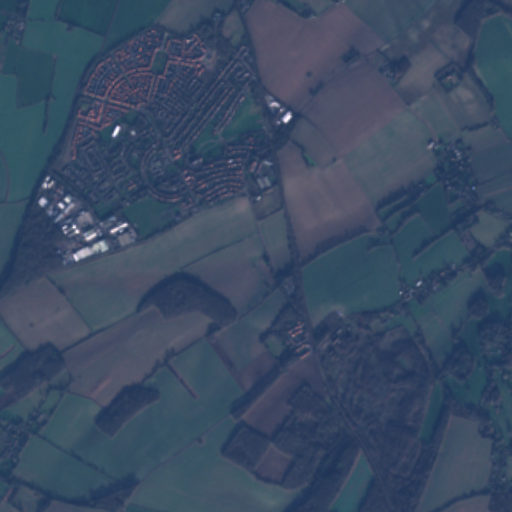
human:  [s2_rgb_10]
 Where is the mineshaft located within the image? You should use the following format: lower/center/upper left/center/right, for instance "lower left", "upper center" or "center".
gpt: The mineshaft is located in the lower right of the image.
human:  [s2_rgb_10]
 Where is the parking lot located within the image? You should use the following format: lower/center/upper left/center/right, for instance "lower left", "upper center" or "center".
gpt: The parking lot is located in the upper center of the image.
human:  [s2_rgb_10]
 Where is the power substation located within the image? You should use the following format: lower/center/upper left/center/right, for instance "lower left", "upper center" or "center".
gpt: The power substation is located in the lower right of the image.
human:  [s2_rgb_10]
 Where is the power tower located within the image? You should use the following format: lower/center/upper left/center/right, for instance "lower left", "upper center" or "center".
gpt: There is no power tower in the image.